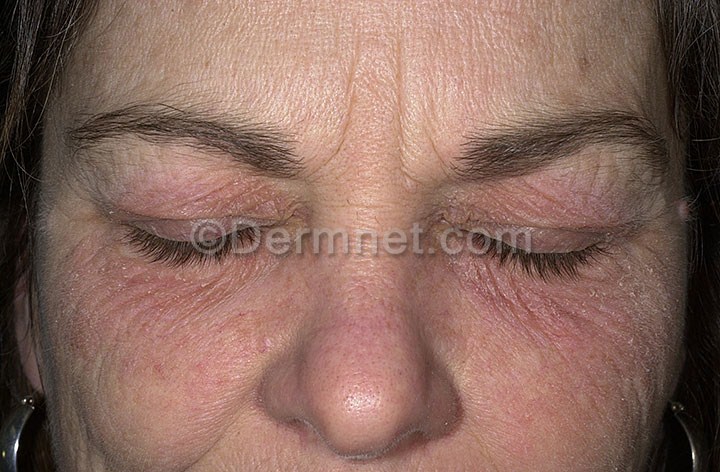
Disease: Poison Ivy Photos and other Contact Dermatitis